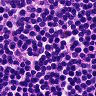
Metastatic tissue present: no